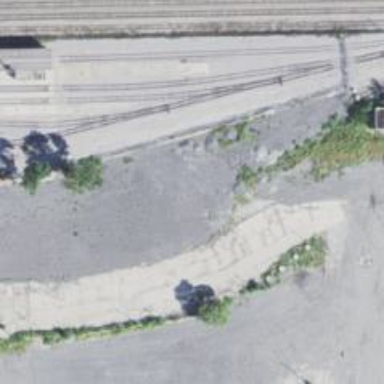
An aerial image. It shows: Abandoned railway siding.